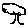
Label: tree